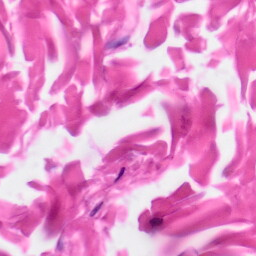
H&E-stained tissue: Skin